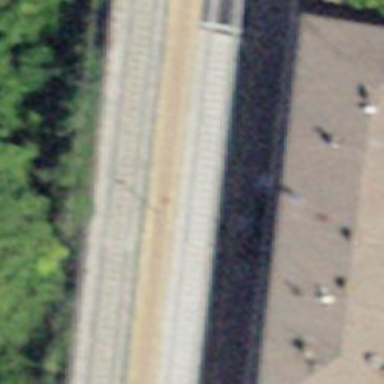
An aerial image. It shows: Railway stop with public transport stop position.